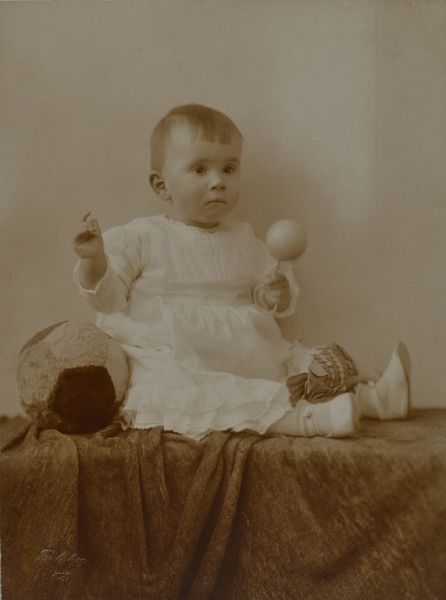
Titel: Renate Scholz
Künstler: Minya Diez-Dührkoop
Standort: Hamburg
Institution: Museum für Kunst und Gewerbe Hamburg
Schlagwörter: silber, bildnis, portrait, kind, foto, fotografie, photographie, photo, spielzeug, kinderspielzeug, lichtbild, silbergelatine, konterfei, brom, bildwerke, spielwaren, angewandte und bildende kunst, hessische systematik, porträt, silbergelatinepapier, bromsilbergelatinepapier, entwicklungspapier, gelatinepapier, schwarzweißpositivverfahren, silbersalzverfahren, schwarzweißfotografie, porträtfotografie, porträtphotographie